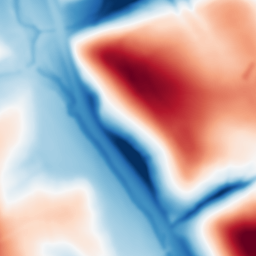
Category: multiscale
Decomposition family: dog
Decomposition parameters: sigma_low: 2
sigma_high: 50
Upsampling method: cubic_mitchell
Upsampling parameters: scale: 8
Upsampling scale: 8